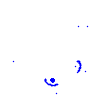
Particle: pion